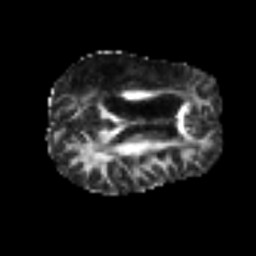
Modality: FA
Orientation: axial
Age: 54
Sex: male
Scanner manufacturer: siemens
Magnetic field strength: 3 T
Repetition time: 6.1 s
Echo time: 0.101 s